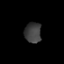
Tissue: prostate
Cell type: T cells
Senescence score: 0.702
Nuclear area (px): 332
Mean DAPI intensity: 62.458